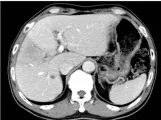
Changes in imaging throughout the treatment period. (E-H) CT scans of the abdomen at different times.
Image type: radiology (ct)